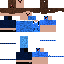
A male human skin with medium skin, wearing brown long hair dressed in a blue tshirt and blue pants, featuring a closed mouth.